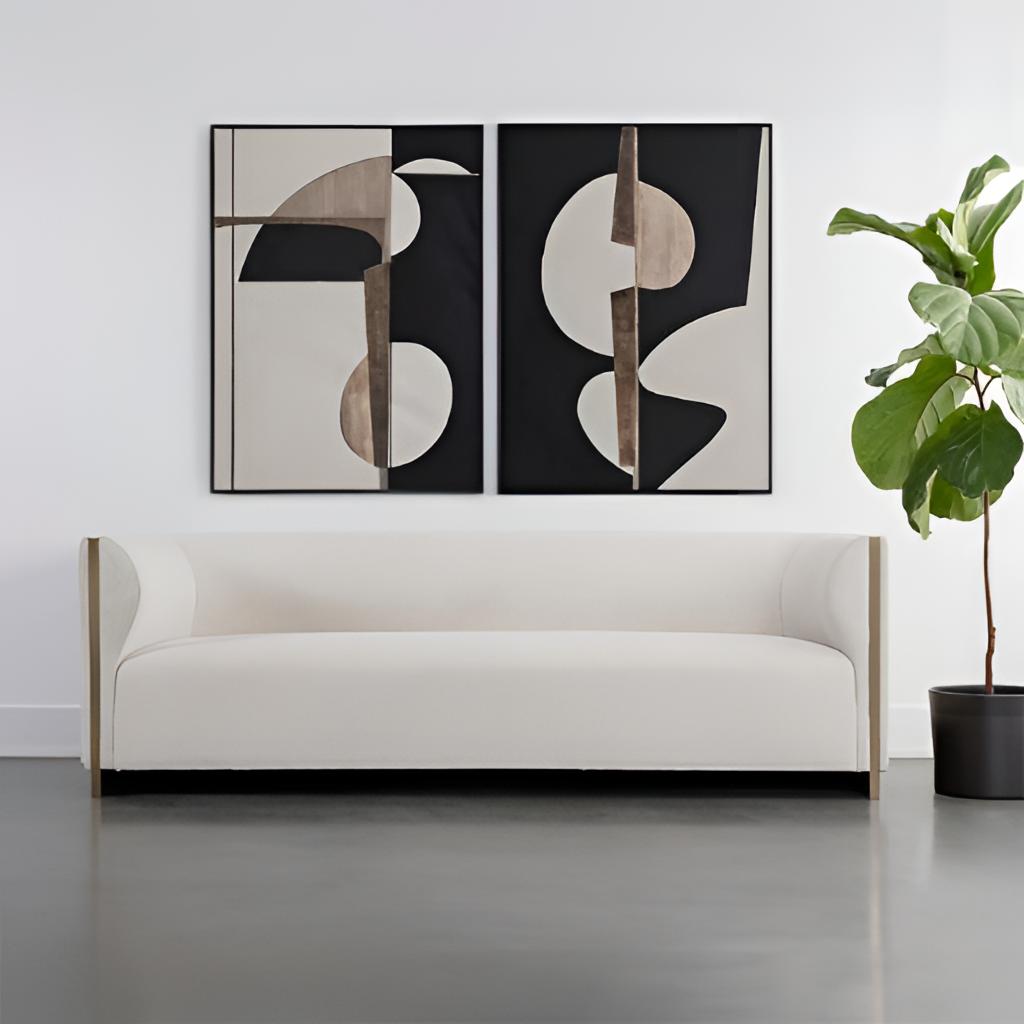
living room, fabric sofa, paint wallpaper, with solid pattern, gray concrete flooring, with smooth pattern, modern